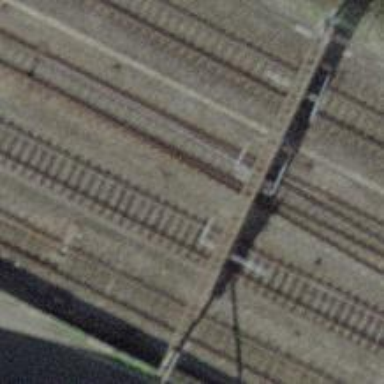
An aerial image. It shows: Single railway track with electrification through contact line.